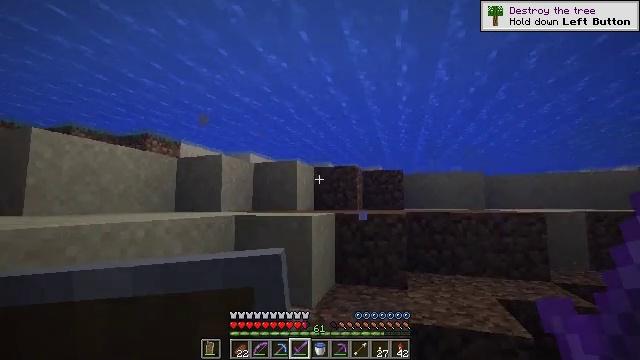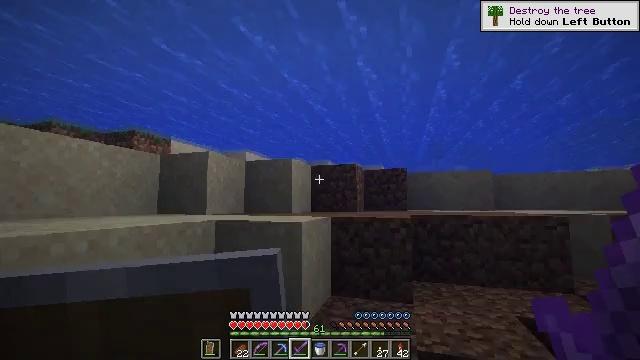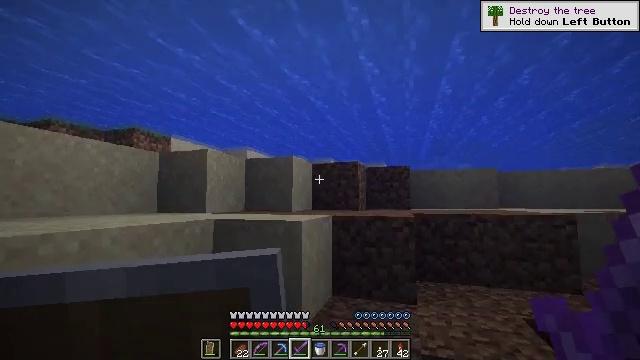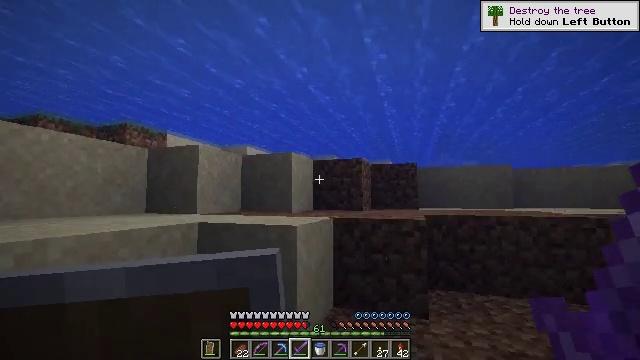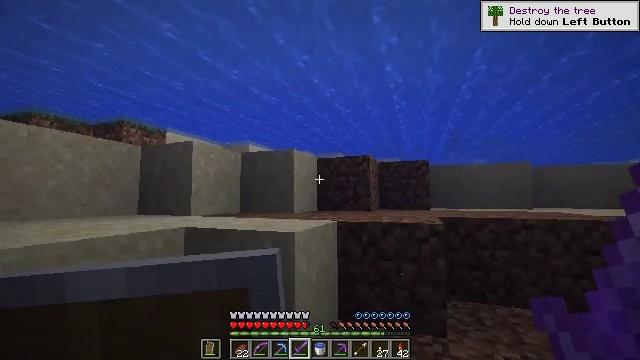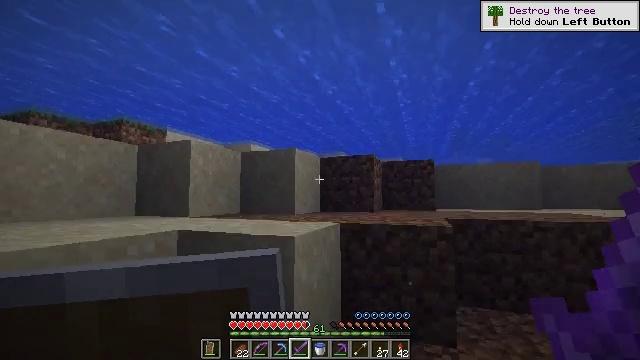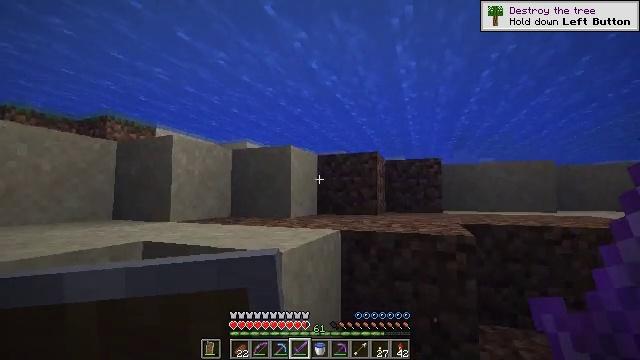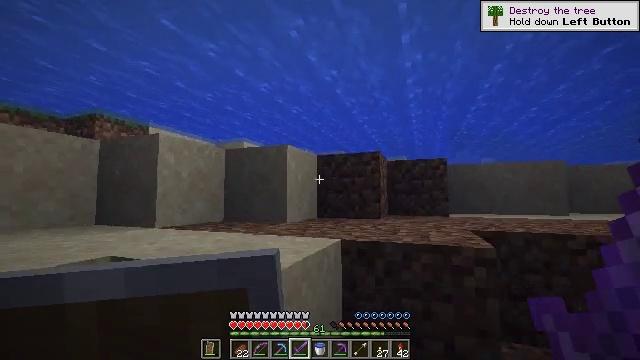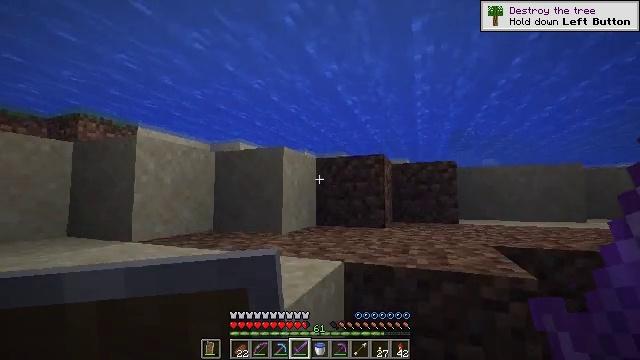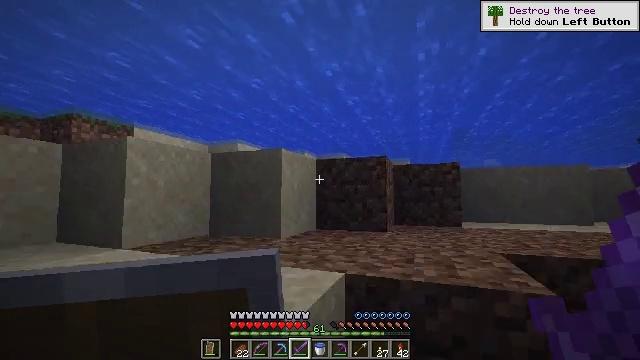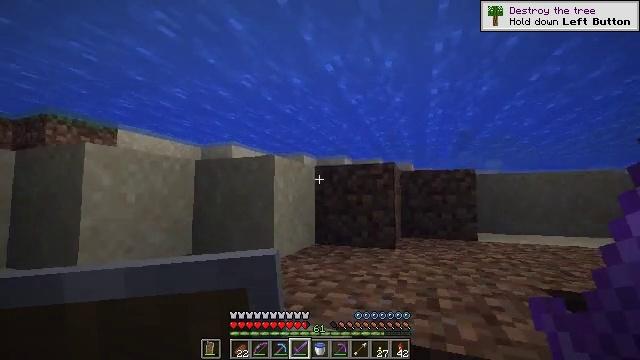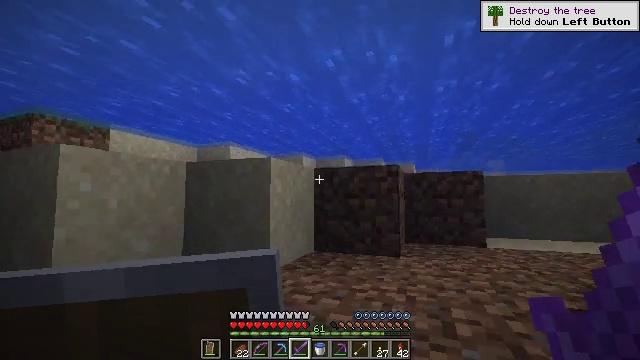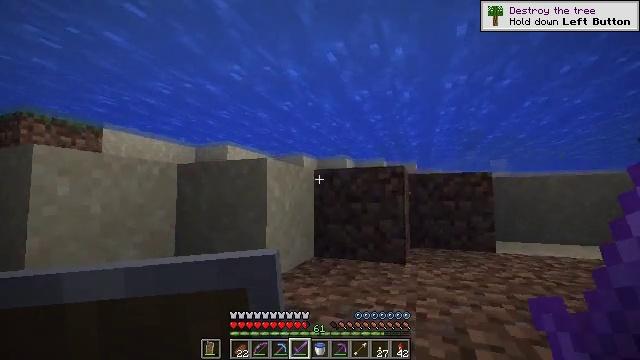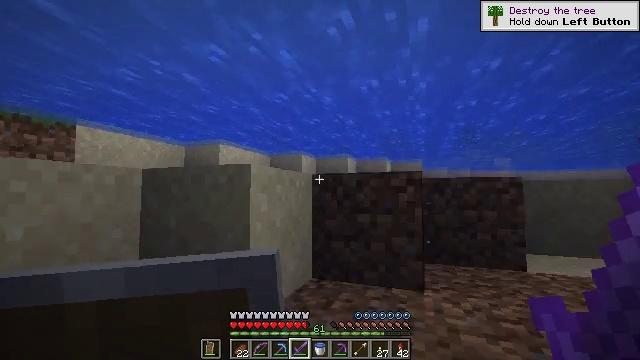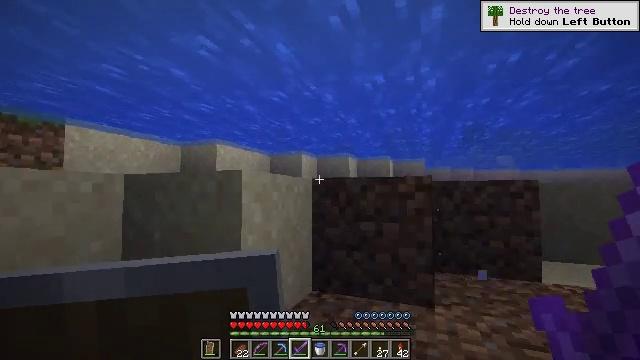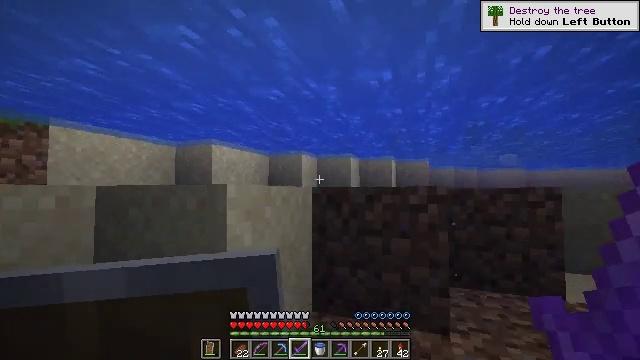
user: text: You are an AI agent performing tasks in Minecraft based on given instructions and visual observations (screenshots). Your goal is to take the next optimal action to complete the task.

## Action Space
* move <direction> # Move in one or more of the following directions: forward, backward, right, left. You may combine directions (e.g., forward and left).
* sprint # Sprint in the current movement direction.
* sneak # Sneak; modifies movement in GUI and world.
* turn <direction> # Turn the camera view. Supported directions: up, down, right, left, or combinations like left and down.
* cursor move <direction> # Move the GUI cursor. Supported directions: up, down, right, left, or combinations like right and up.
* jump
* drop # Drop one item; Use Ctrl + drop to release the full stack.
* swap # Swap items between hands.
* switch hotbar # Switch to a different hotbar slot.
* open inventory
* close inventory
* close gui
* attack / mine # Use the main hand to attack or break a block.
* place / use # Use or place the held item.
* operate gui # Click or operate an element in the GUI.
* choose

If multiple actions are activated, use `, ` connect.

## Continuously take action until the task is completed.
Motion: motion action
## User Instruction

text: Collect the gold block from a structure.
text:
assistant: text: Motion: move forward
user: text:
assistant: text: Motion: move forward
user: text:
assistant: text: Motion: move forward
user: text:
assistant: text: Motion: move forward, turn left
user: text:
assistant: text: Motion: move forward
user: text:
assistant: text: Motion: move forward
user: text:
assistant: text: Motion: move forward, jump
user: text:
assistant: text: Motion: move forward, jump
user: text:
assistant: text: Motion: move forward, jump
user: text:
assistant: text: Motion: move forward
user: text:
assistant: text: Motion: move forward
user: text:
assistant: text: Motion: move forward
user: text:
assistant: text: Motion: move forward, jump
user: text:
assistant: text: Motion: move forward, jump
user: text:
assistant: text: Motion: move forward, jump
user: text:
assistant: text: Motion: move forward, jump
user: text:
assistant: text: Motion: move forward, jump
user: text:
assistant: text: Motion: move forward, turn down, jump
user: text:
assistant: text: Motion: move forward, jump
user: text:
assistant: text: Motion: move forward, jump
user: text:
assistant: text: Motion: move forward, jump
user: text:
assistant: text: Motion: move forward, jump
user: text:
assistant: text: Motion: move forward, jump
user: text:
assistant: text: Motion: move forward, jump
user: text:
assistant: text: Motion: move forward, jump
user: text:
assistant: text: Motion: move forward, jump
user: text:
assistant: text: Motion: move forward, jump
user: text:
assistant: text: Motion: move forward
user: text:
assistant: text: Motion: move forward
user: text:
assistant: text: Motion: move forward